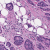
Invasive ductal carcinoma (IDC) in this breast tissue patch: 1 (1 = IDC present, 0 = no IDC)